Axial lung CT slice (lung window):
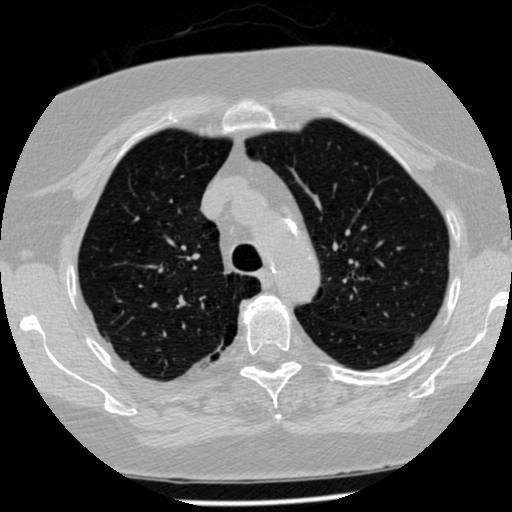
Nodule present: no